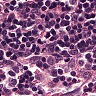
Metastatic tissue present: no